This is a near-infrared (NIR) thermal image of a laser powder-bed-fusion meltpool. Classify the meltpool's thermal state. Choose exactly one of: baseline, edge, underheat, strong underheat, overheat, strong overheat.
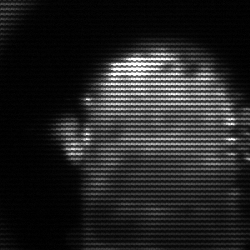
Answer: baseline